Question: I want to implement a view like the "All My Files" view in Finder:

There are sections, like "PDF Documents", "Music", and "Movies".
I cannot find which control this is.
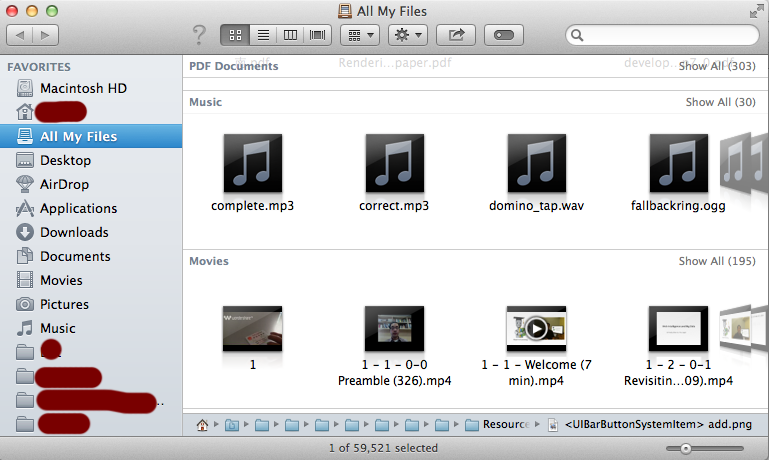
Answer: Not as such, but if you can require Mavericks, you may find NSStackView helpful.
It's not properly documented yet, but <URL>.
(Note to residents of the future year 2014 or 2015: Please update the above link to go to the AppKit Older Release Notes, once all the Mavericks stuff gets moved over there after OS X 10.10 comes out.)